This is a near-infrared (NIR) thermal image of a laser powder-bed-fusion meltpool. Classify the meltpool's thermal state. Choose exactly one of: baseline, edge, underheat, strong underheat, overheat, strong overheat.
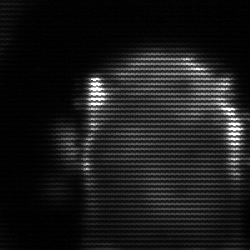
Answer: baseline